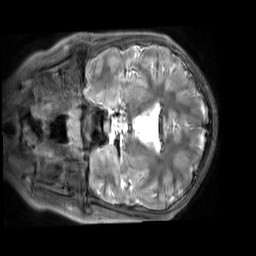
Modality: T2w
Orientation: coronal
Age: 12
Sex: male
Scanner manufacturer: siemens
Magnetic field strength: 3 T
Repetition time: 3.2 s
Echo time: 0.408 s